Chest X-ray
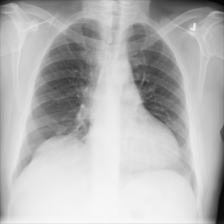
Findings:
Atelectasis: negative
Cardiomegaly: negative
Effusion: negative
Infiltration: negative
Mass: negative
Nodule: negative
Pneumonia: negative
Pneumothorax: negative
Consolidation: negative
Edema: negative
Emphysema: negative
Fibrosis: negative
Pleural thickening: negative
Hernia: negative